Question: I have configured my Business Application to use Windows Authentication. From everything that I have read I don't need to change anything, and it should just load the currently logged in user. This is not the case. In the 'Application_Loaded' method, the 'User' is empty.

Even when I upload the project to a server, I still get an empty user. Can anyone help me out?
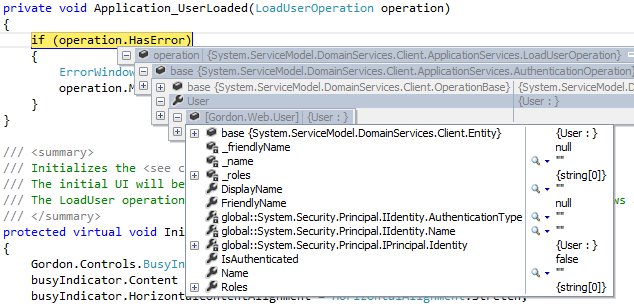
Answer: After looking at this for a whole day, I've finally found the problem. I had to remove all of the '<roles>', '<profile>' and '<membership>' from the 'web.config'. I also added '[ProfileUsage(IsExcluded=false)]' to the 'FriendlyName' property in the 'User' class.